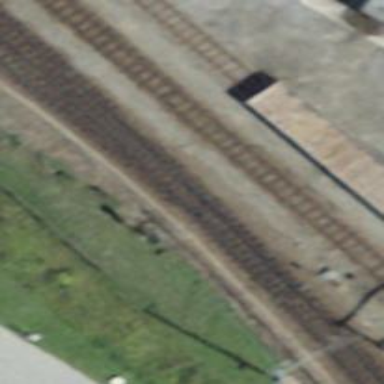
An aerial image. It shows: Railway switch.